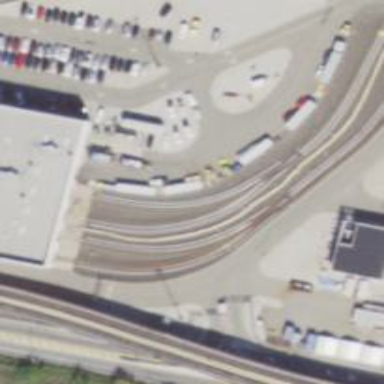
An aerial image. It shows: Yard serving the electrified light rail system.